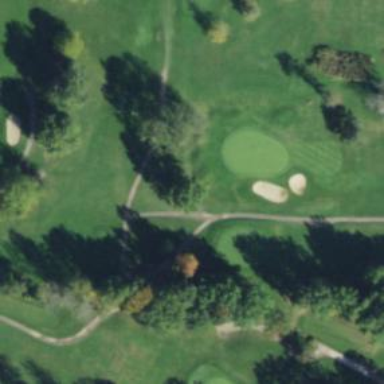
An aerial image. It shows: View of golf hole.